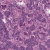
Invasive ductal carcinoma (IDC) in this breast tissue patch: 1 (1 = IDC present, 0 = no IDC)